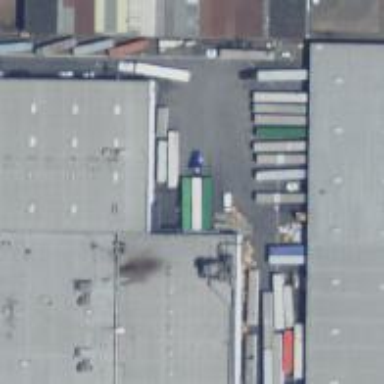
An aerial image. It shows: Warehouse.